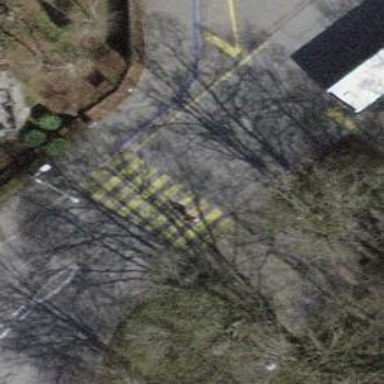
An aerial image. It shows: Zebra crossing on the road.